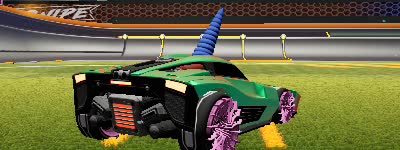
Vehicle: breakout